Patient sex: F
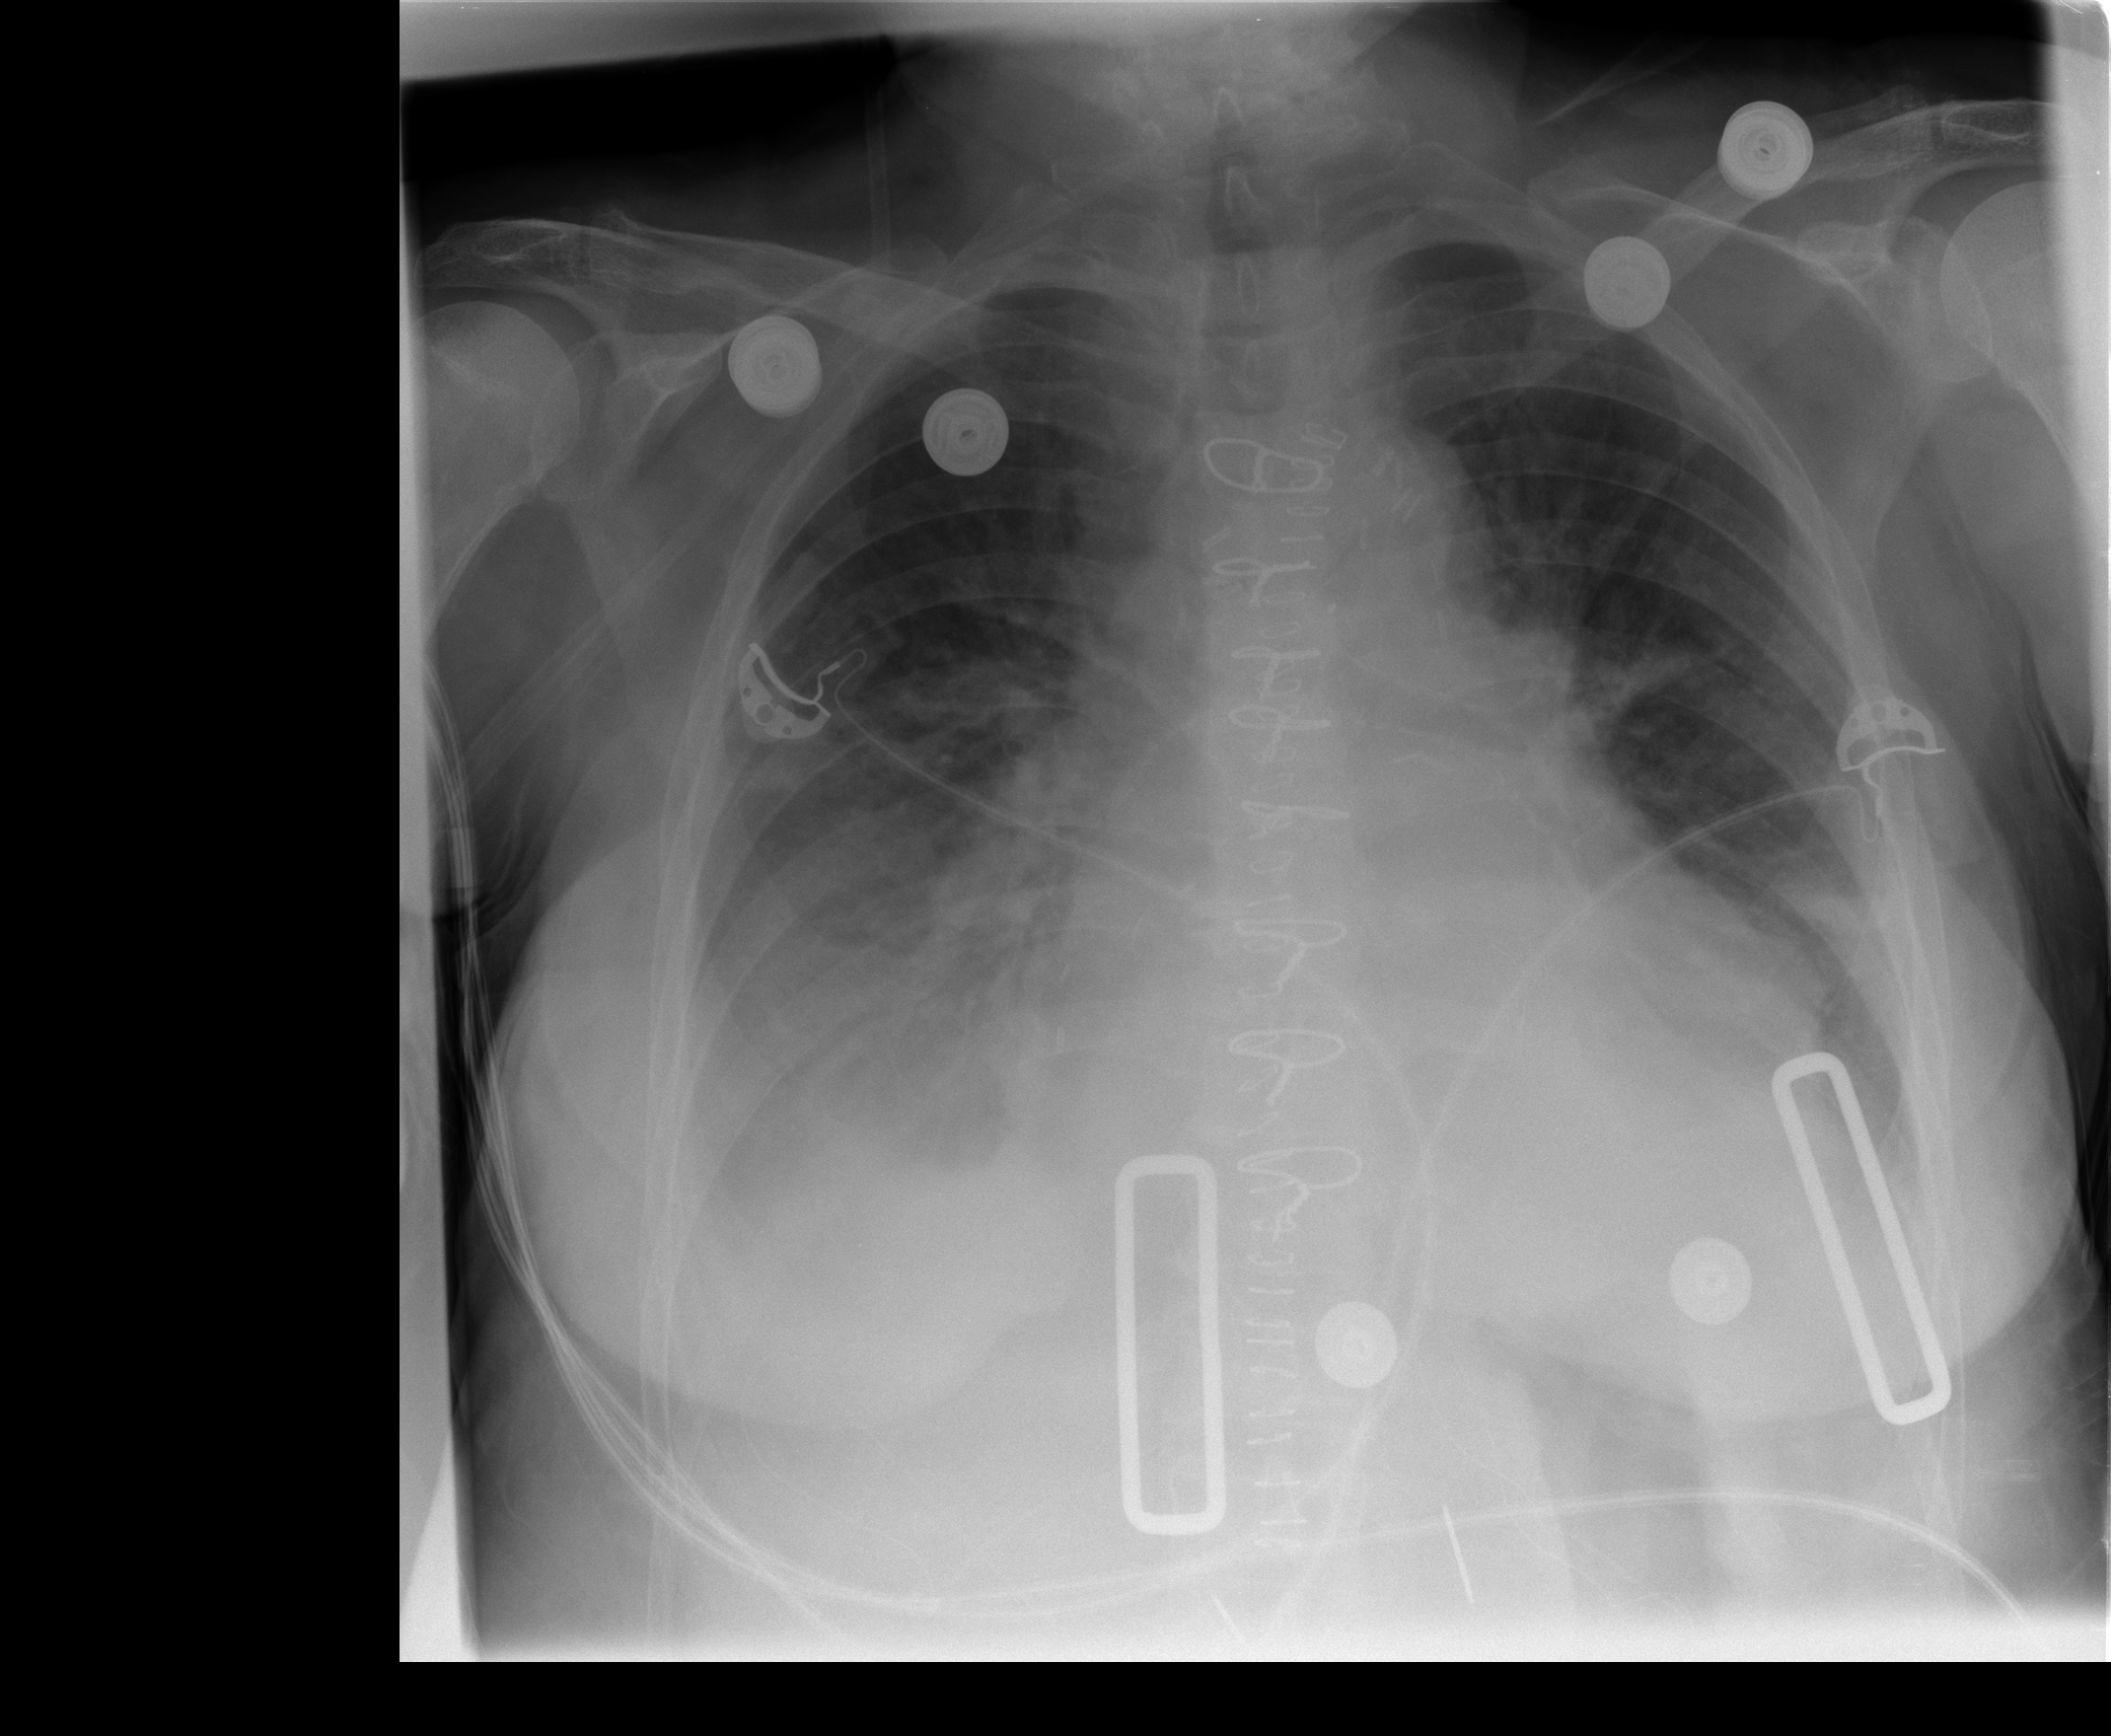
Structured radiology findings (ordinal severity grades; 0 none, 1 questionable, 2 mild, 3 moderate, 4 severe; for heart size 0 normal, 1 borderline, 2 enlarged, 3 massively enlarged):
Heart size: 2
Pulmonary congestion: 1
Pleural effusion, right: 3
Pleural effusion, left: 2
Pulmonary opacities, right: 2
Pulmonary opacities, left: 0
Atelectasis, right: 2
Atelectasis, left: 2